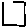
Label: square